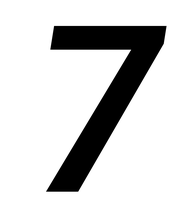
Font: Roboto-Italic_SemiBold_Italic